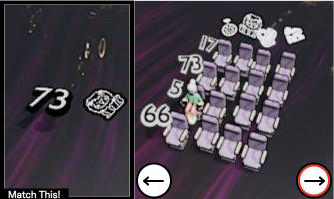
Task: seats
Answer: no